Here is the envelope spectrum of one vibration snapshot from a rolling-element bearing, with each characteristic fault-frequency family marked on the frequency axis. Determine the bearing's health state. Answer with exactly one of: normal, inner_race, outer_race, ball.
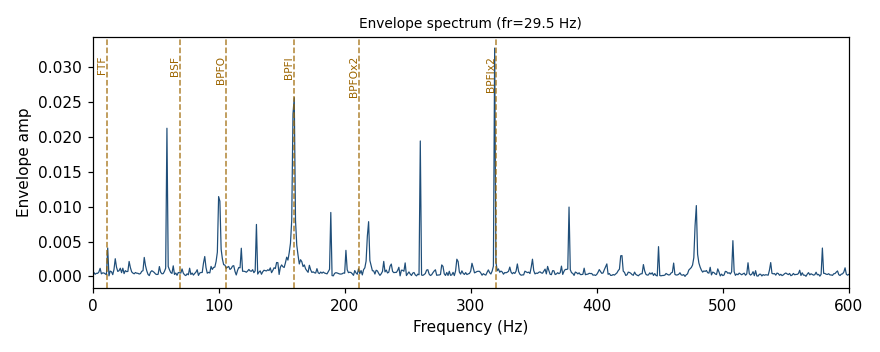
Answer: inner_race